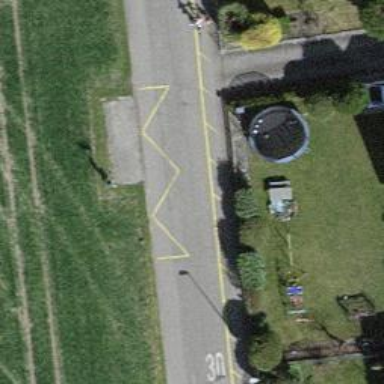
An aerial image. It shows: Public transport stop position.